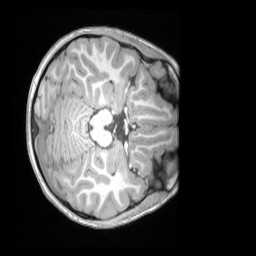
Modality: T1w
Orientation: axial
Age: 10
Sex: male
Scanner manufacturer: siemens
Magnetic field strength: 3 T
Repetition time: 2.53 s
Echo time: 0.00164 s